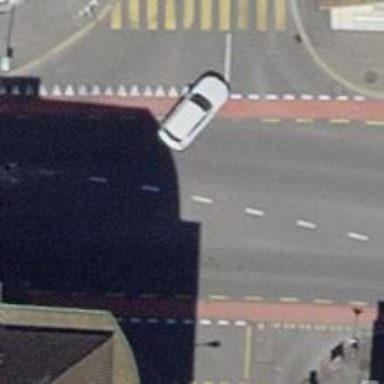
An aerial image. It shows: Road with traffic signals.